五年级 · 立体几何学
如下图, 每个小正方体的体积是 1 立方厘米，那么这个长方体的体积是（）立方厘米。

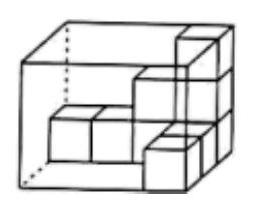
A. 9
B. 18
C. 27
D. 36

答案: D
解析: 解D

【分析】体积是 1 立方厘米的正方体, 边长是 1 厘米, 数出长方体的长、宽、高, 根据长方体体积 $=$长 $\times$ 宽 $\times$ 高, 列式计算即可。

【详解】 $4 \times 3 \times 3=36$ (立方厘米)

故答案为: D

【点睛】关键是掌握并灵活运用长方体体积公式。